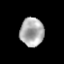
Tissue: prostate
Cell type: T cells
Senescence score: 0.3365
Nuclear area (px): 668
Mean DAPI intensity: 172.449